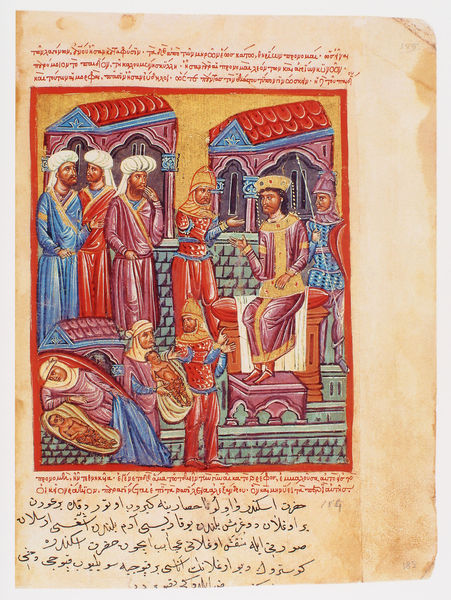
Titel: Der griechische Alexanderroman
Institution: Venedig, Hellenic Institute Codex Gr. 5
Schlagwörter: blau, mann, frauen, gelb, grün, frau, kleid, männer, dach, haus, rot, tuch, malerei, bart, sockel, häuser, gold, gewänder, kind, blatt, krone, kinder, schrift, papier, dächer, mauer, lila, violett, baby, schemel, könig, thron, schriftzeichen, orient, soldat, ritter, buchseite, arabisch, jesus, mittelalter, maria, indien, turban, araber, geburt, dachpfannen, buchmalerei, kinf, übergeben, fernöstlich